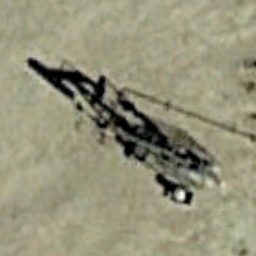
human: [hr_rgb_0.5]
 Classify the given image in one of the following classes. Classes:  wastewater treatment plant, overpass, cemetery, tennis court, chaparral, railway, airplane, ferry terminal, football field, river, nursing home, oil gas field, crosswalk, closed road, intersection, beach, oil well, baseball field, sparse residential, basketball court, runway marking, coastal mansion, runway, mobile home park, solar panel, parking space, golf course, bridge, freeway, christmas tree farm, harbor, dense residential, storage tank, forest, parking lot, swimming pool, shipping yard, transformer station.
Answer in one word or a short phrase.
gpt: oil well